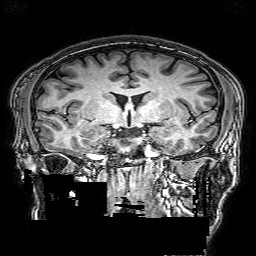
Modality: T1w
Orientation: sagittal
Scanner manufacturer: philips
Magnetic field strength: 3 T
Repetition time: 0.0096 s
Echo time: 0.0046 s